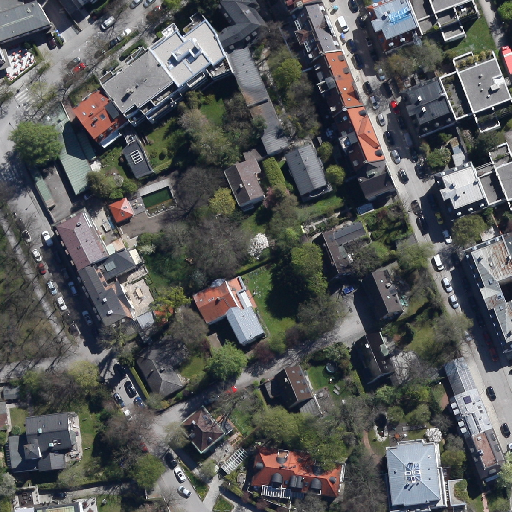
Referring expression: paved road along with tree